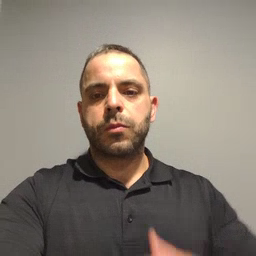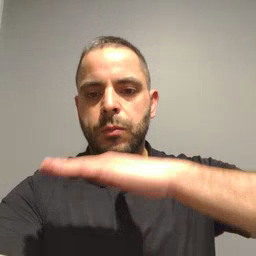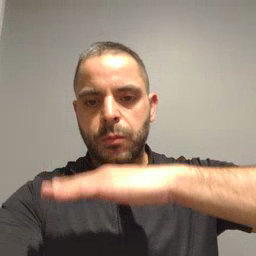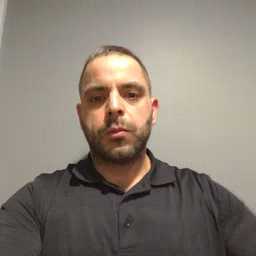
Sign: table